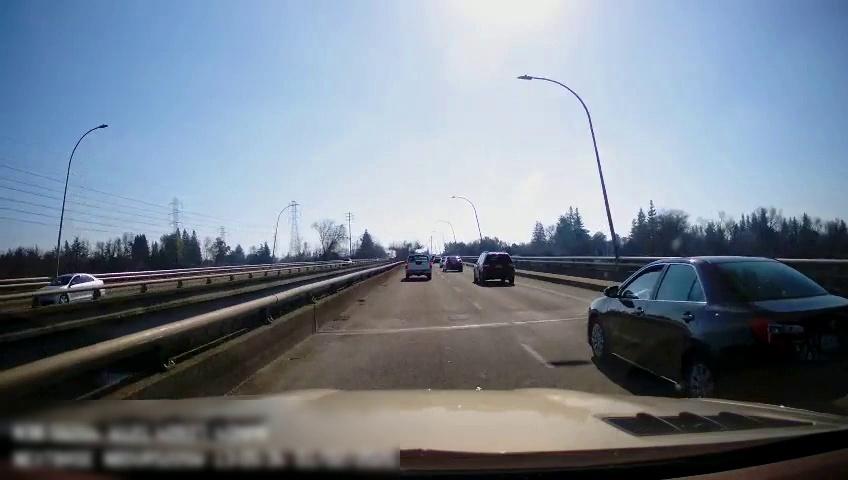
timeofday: Day
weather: Sunny
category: Drivable Space
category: Vehicles | Car
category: Vehicles | Truck
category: Vehicles | Car
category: Vehicles | SUV
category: Vehicles | Car
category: Vehicles | Car
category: Lanes | Current Lane
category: Lanes | Alternate Lane